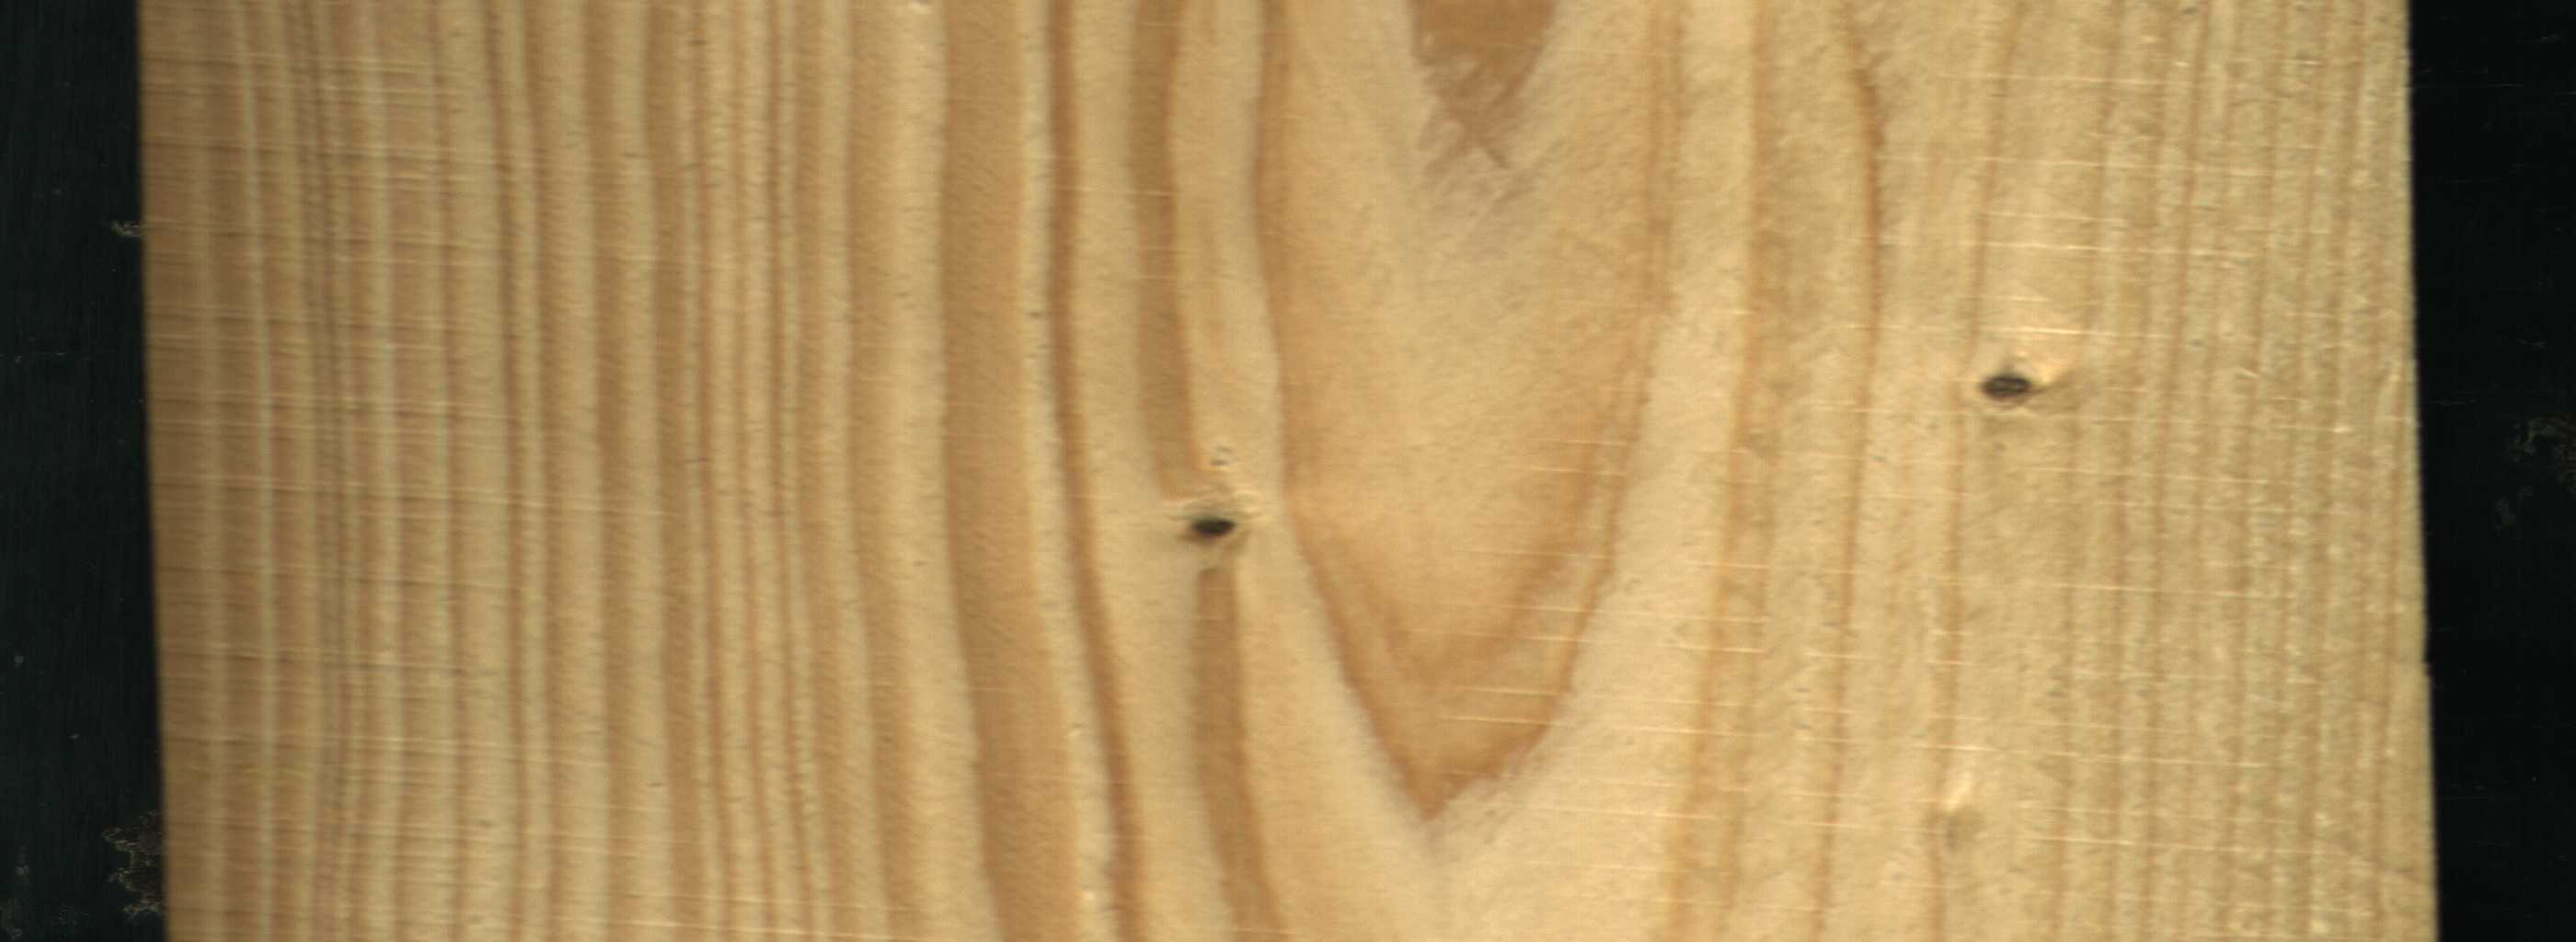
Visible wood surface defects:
Dead_Knot
Live_Knot